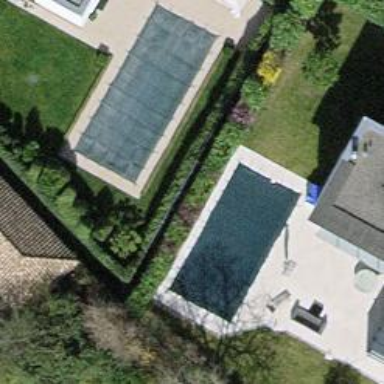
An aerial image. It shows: Swimming pool located in leisure land.